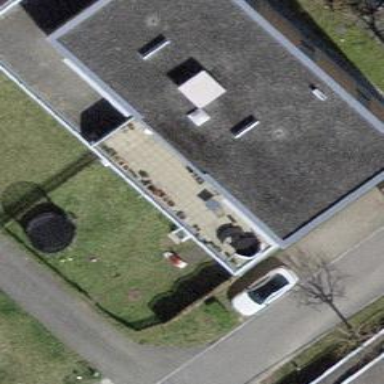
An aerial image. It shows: Flat-roofed building.